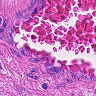
Metastatic tissue present: yes